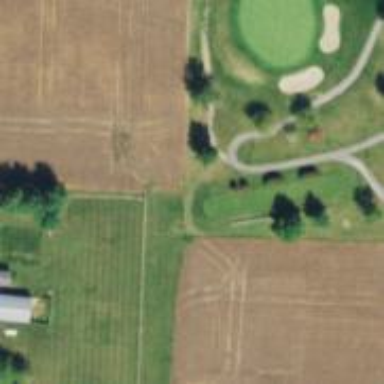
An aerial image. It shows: Path for golf carts.